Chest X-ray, PA view. Patient: 12 years old, sex M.
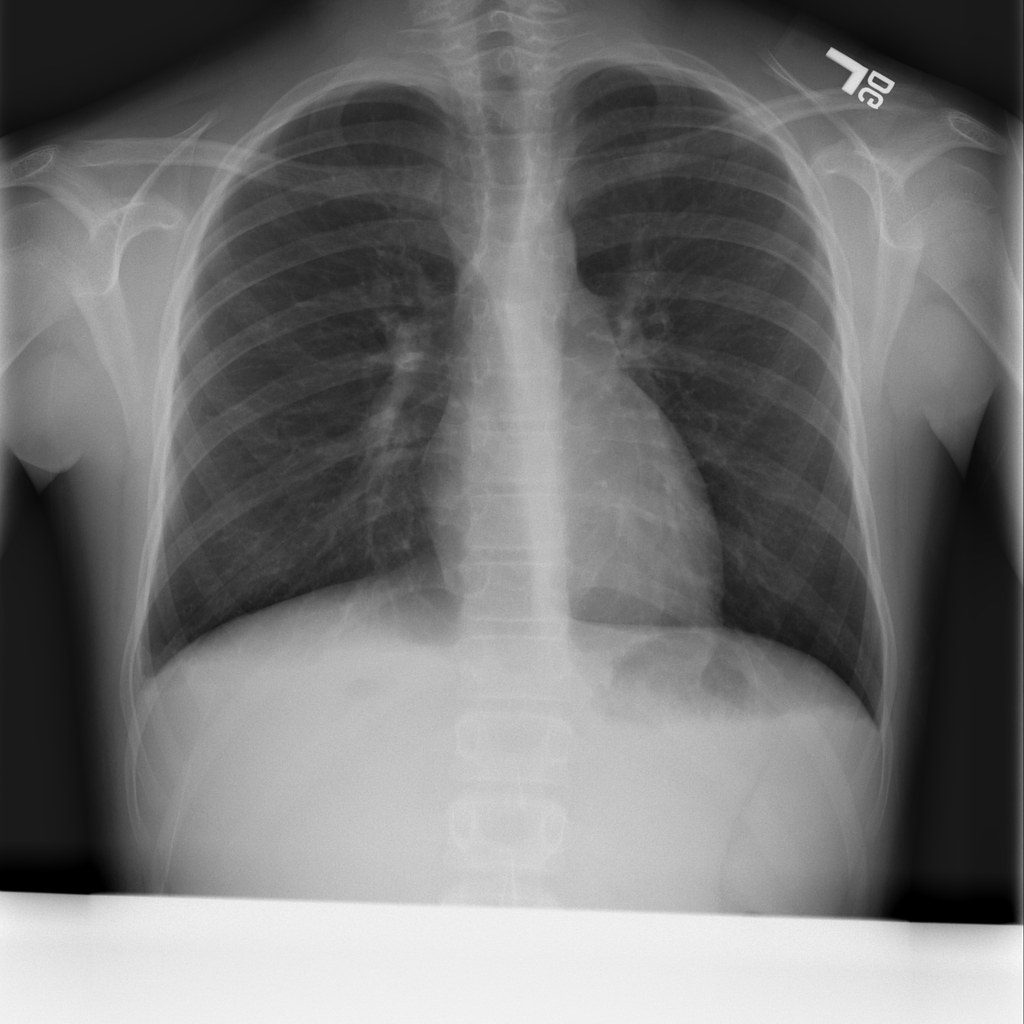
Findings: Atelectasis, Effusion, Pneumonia